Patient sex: F
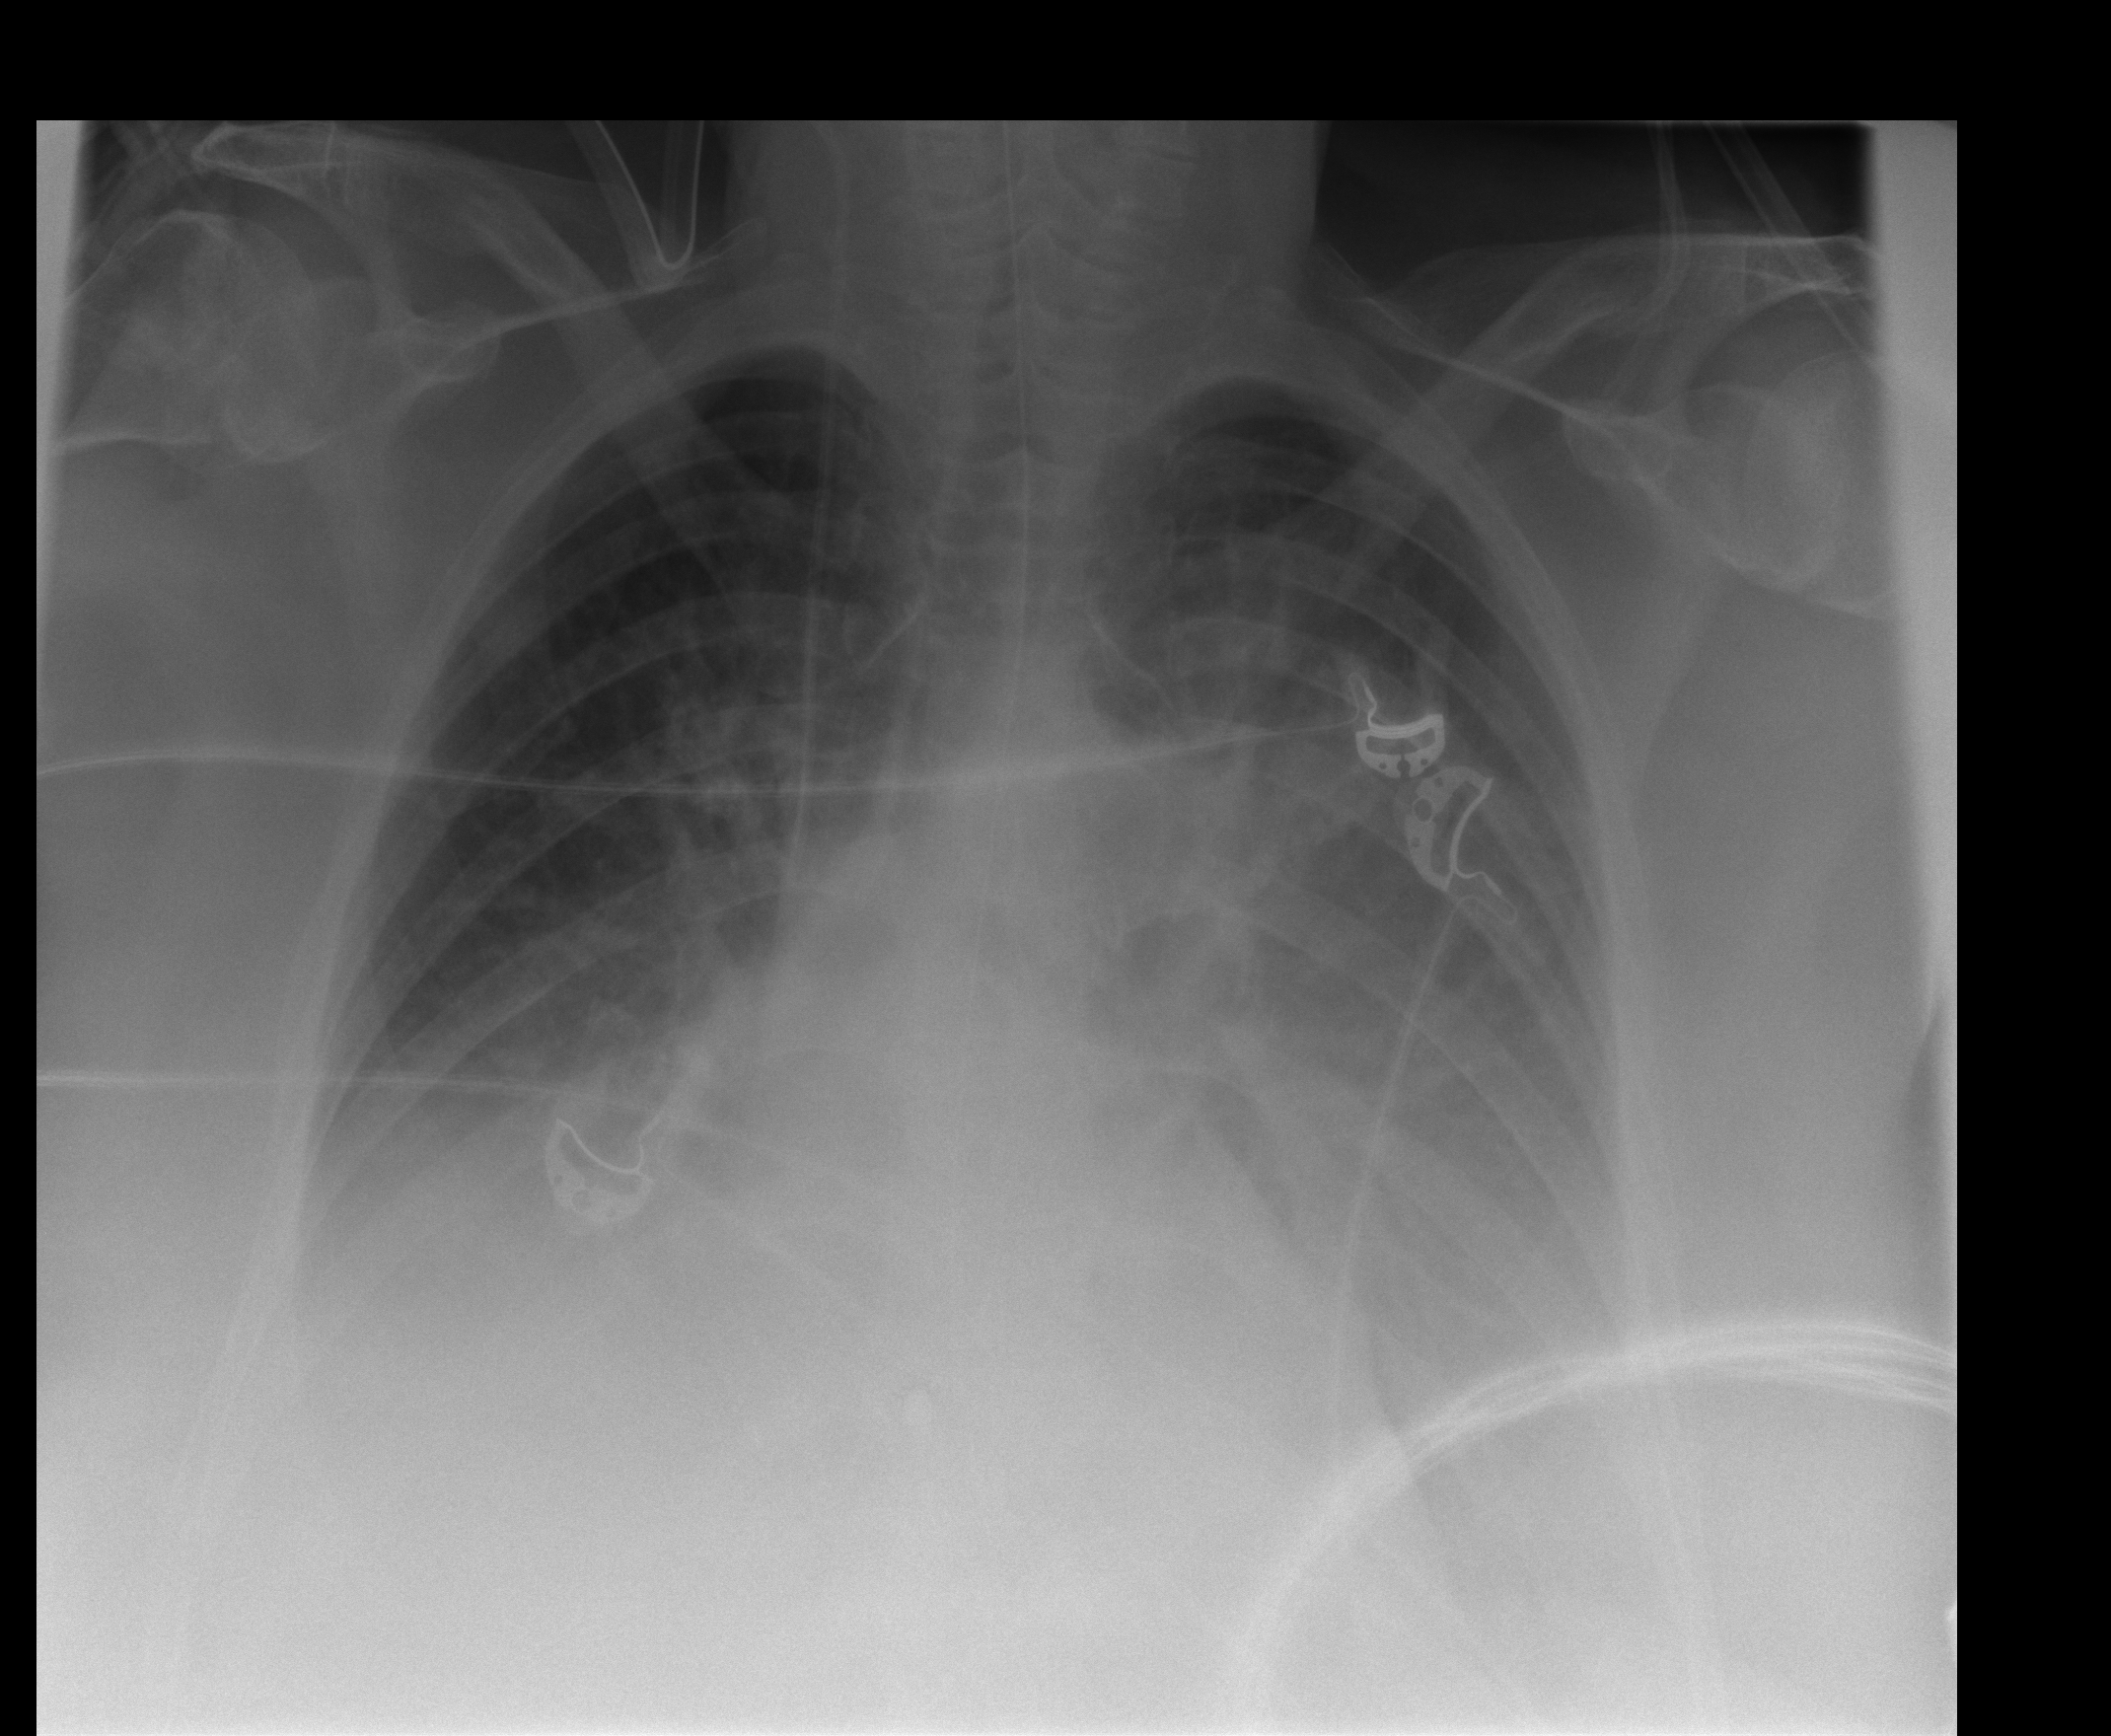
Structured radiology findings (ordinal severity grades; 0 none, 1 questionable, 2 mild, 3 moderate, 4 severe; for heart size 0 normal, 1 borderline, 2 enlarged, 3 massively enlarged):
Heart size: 1
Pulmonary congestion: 2
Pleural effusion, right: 2
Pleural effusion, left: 3
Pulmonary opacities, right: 0
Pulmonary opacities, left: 2
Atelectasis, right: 2
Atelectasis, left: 2